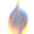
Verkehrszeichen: Geschwindigkeit70
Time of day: SunriseSunset
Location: Outdoor (Nature)
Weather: PartlyCloudy
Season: NotSpecified
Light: Natural